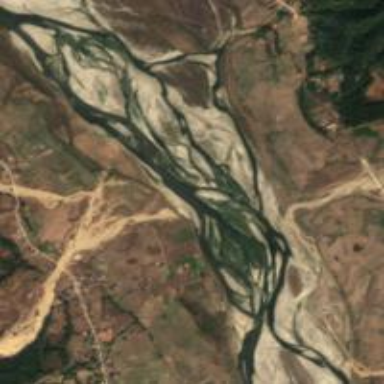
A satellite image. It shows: Beautiful view of river.